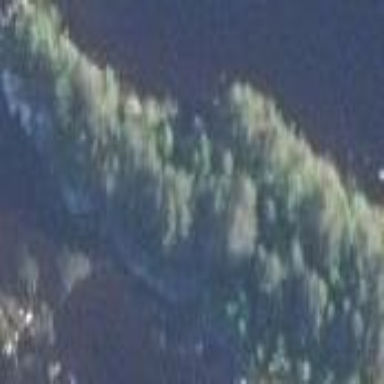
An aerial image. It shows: Islet.